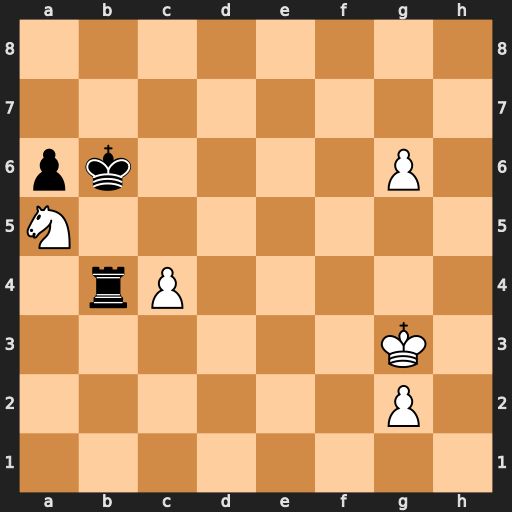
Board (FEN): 8/8/pk4P1/N7/1rP5/6K1/6P1/8
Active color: w
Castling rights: -
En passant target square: -
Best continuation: g7 Kxa5 g8=Q